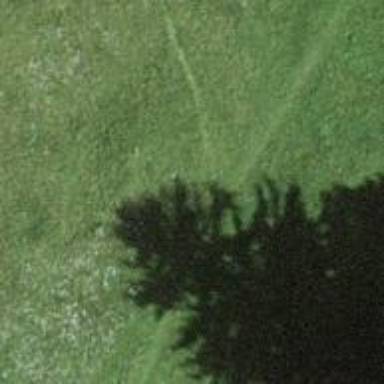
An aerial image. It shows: Grassy path.